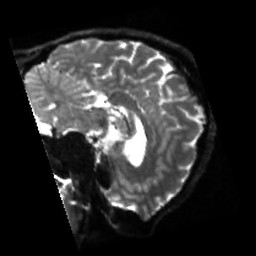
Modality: sbref
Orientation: sagittal
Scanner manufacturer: siemens
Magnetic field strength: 3 T
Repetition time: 4 s
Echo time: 0.0594 s